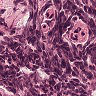
Metastatic tissue present: no